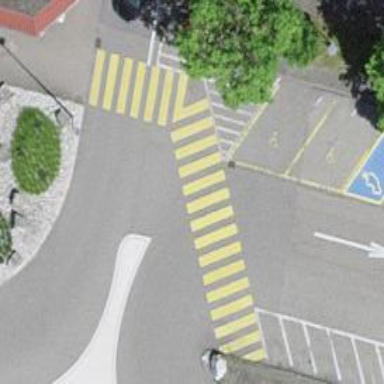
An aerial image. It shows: Marked crossing on the road.